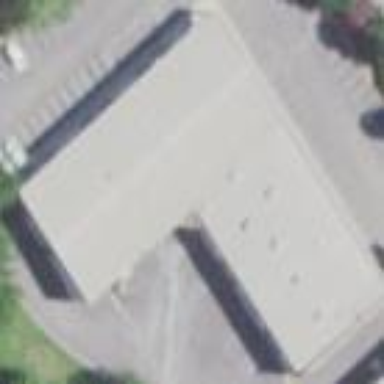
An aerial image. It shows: Commercial building.